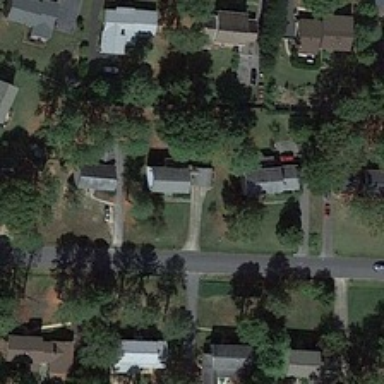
Some buildings and green trees are in two sides of a road in a medium residential area .